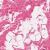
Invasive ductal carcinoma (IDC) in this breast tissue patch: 0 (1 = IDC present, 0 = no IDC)